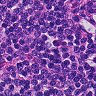
Metastatic tissue present: no